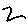
Label: zigzag